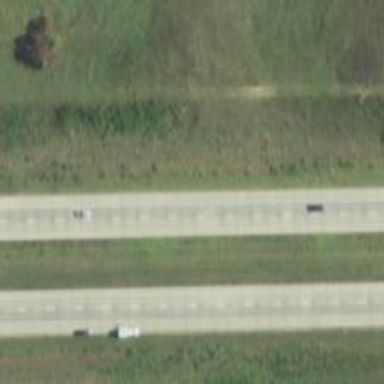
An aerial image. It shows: Asphalt motorway.